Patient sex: M
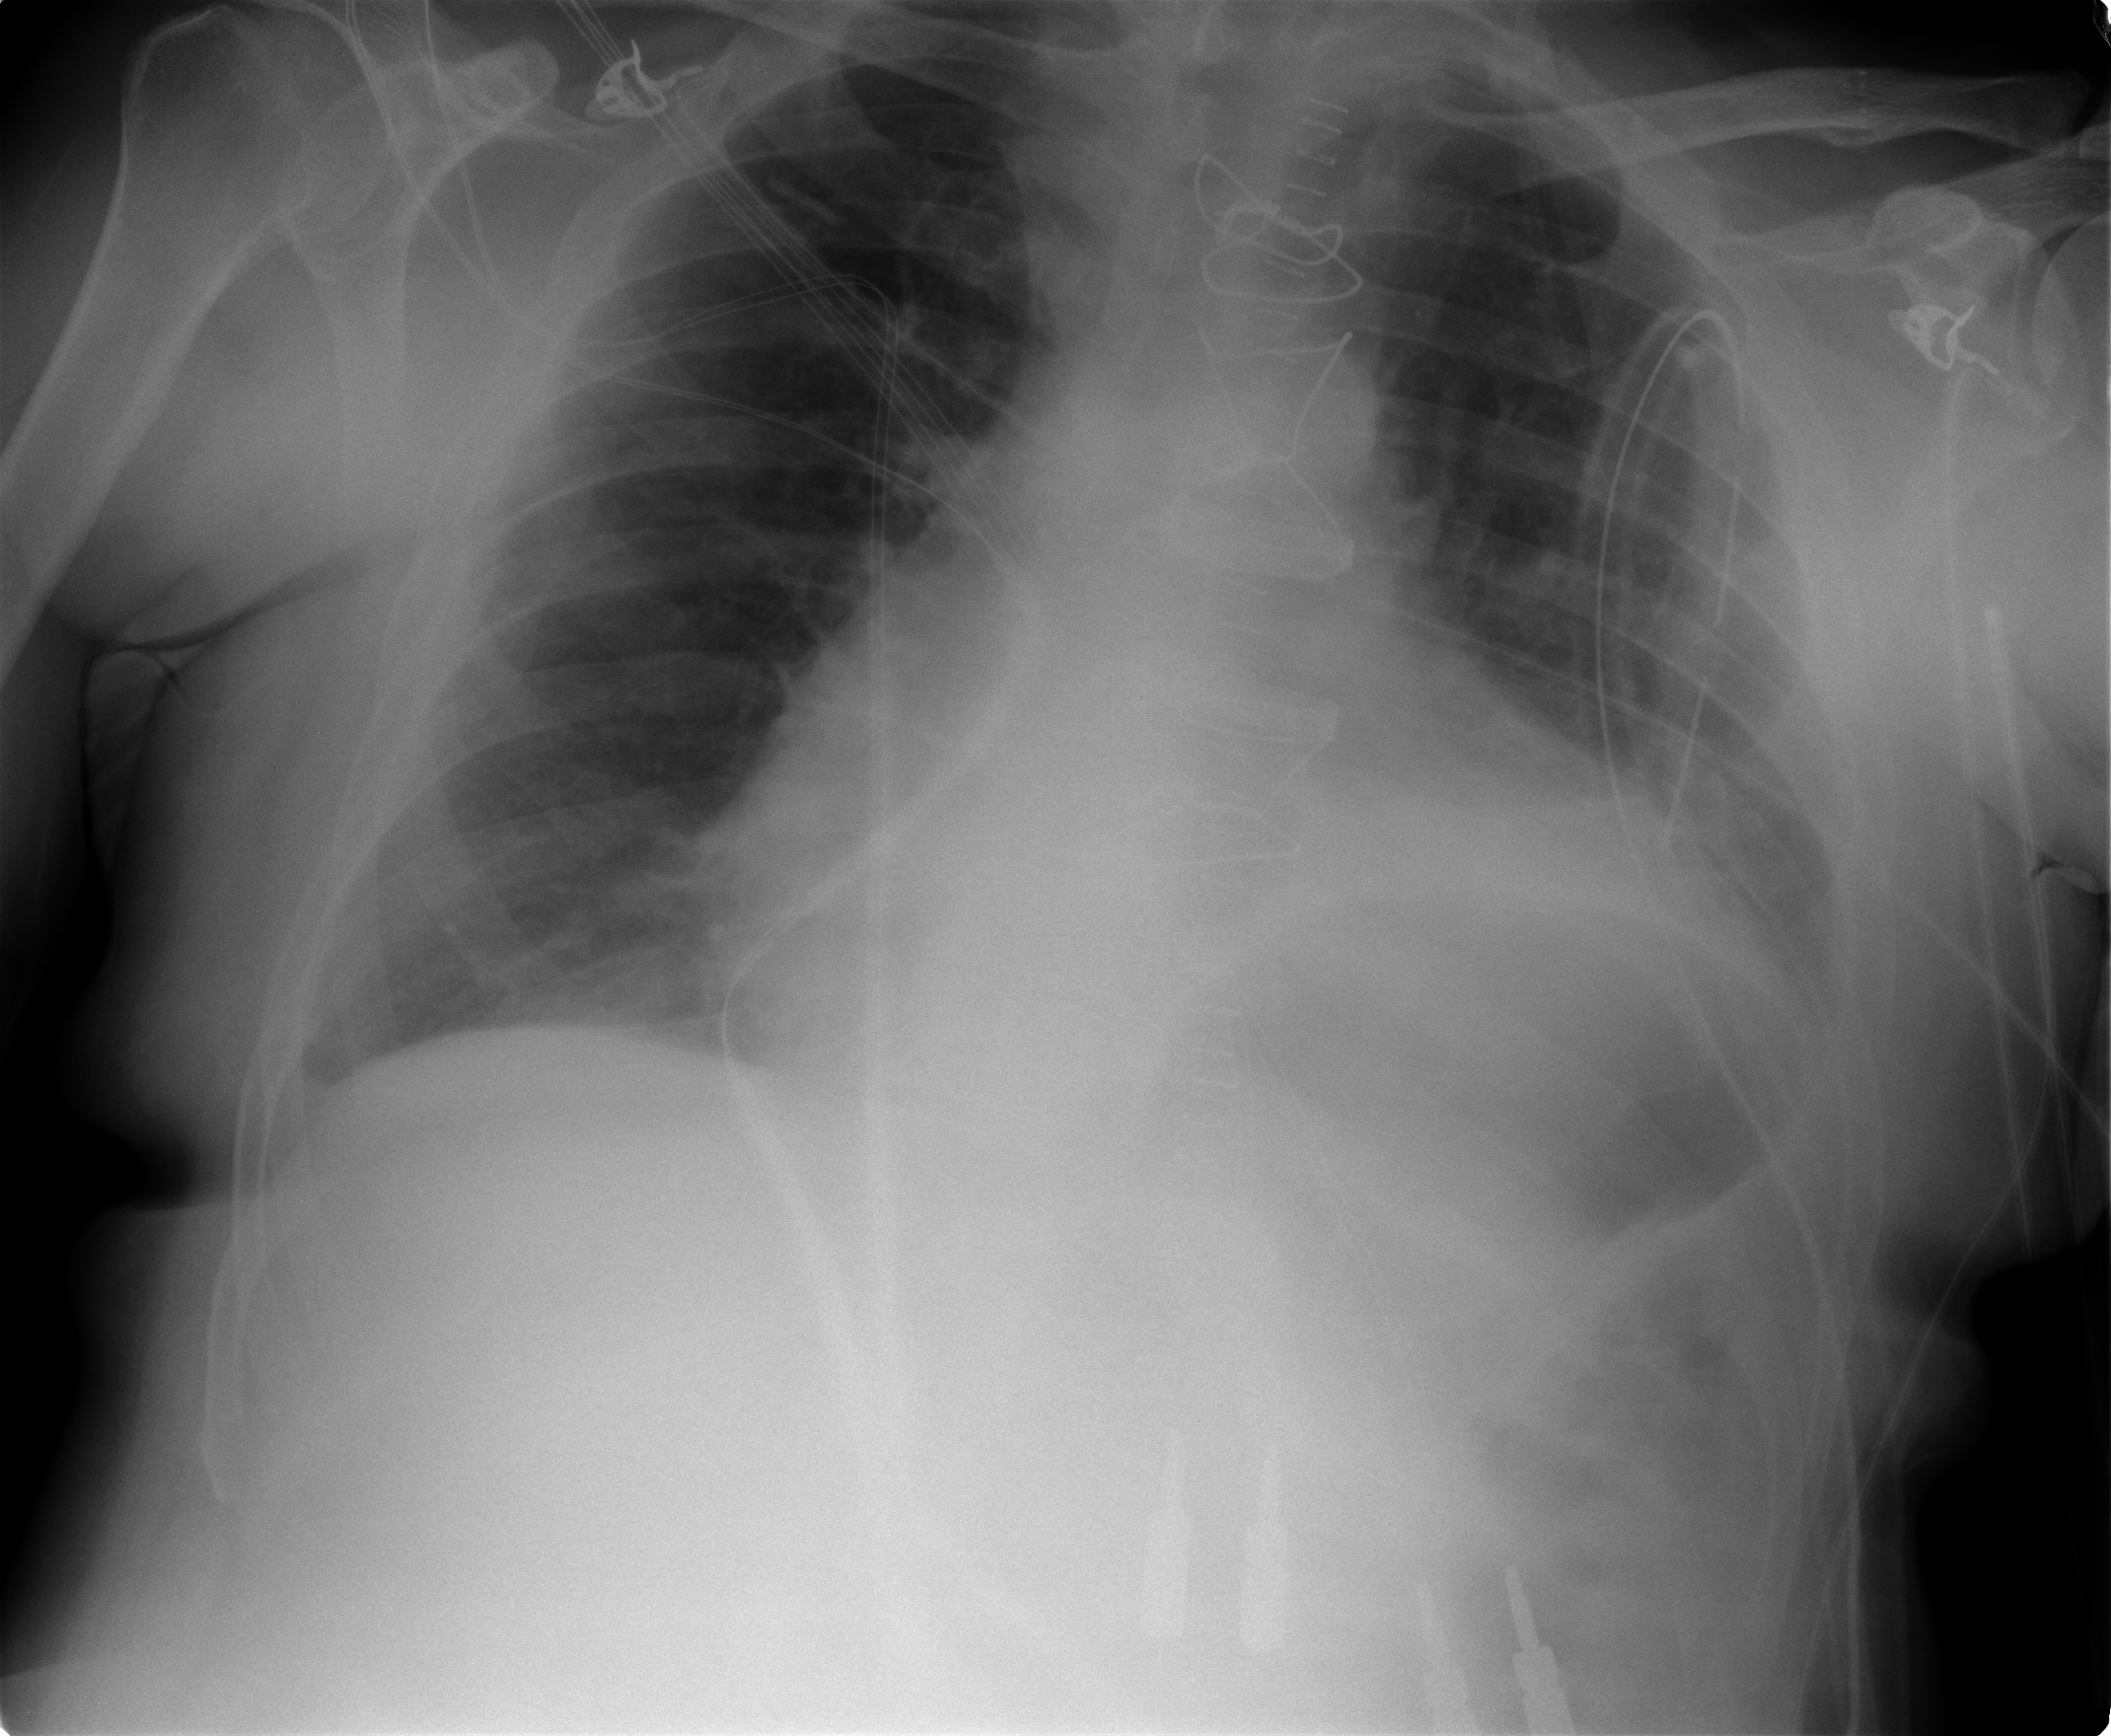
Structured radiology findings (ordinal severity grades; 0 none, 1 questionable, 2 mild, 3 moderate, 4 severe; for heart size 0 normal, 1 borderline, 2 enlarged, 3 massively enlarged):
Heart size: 2
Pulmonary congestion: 2
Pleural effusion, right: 0
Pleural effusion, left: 2
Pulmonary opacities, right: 0
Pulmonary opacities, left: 0
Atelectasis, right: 2
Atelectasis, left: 2